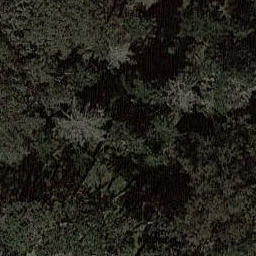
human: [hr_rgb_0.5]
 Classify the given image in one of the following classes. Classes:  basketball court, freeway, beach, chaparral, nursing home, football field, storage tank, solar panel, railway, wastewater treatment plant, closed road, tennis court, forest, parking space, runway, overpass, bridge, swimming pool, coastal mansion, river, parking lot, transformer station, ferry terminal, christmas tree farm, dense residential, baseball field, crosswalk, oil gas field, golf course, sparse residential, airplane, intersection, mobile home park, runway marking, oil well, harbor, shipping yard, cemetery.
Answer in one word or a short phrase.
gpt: forest